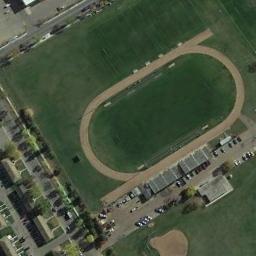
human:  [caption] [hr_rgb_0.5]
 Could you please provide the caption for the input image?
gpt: The track and field is built on the lawn, Next to the residential area and the parking lot .

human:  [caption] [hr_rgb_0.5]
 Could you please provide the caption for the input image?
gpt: There are many buildings next to the ground track field .

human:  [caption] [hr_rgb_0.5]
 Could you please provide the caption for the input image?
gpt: The middle of the track and field is green .

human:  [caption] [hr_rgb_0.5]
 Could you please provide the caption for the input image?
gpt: The ground track field is on a lawn and some houses arranged neatly are next to the ground track field .

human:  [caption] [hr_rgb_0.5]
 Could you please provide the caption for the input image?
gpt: There are green lawns around the ground track field with a yellow track .